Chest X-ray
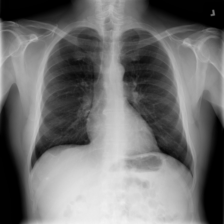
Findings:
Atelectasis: negative
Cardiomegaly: negative
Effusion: negative
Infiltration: negative
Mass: negative
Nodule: negative
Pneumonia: negative
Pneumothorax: negative
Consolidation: negative
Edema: negative
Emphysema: negative
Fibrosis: negative
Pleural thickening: negative
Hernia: negative